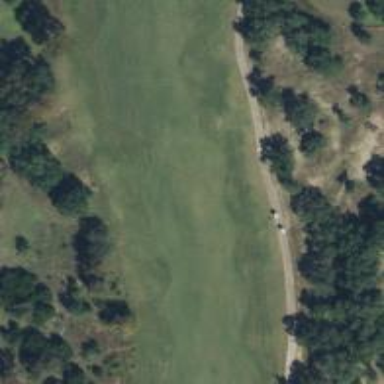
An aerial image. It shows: Golf hole.